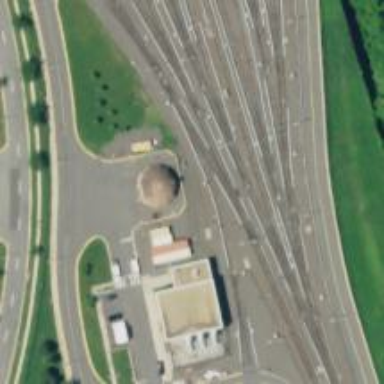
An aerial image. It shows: Electrified rail service yard.